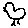
Label: bird